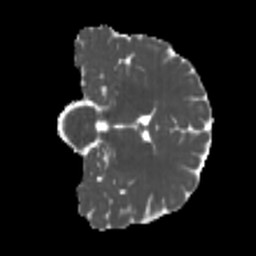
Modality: MD
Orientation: coronal
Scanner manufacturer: siemens
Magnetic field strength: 3 T
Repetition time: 4 s
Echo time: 0.0594 s